Brain MRI, modality: hrT2
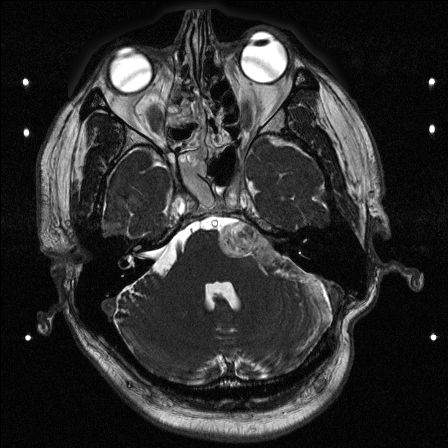